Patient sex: M
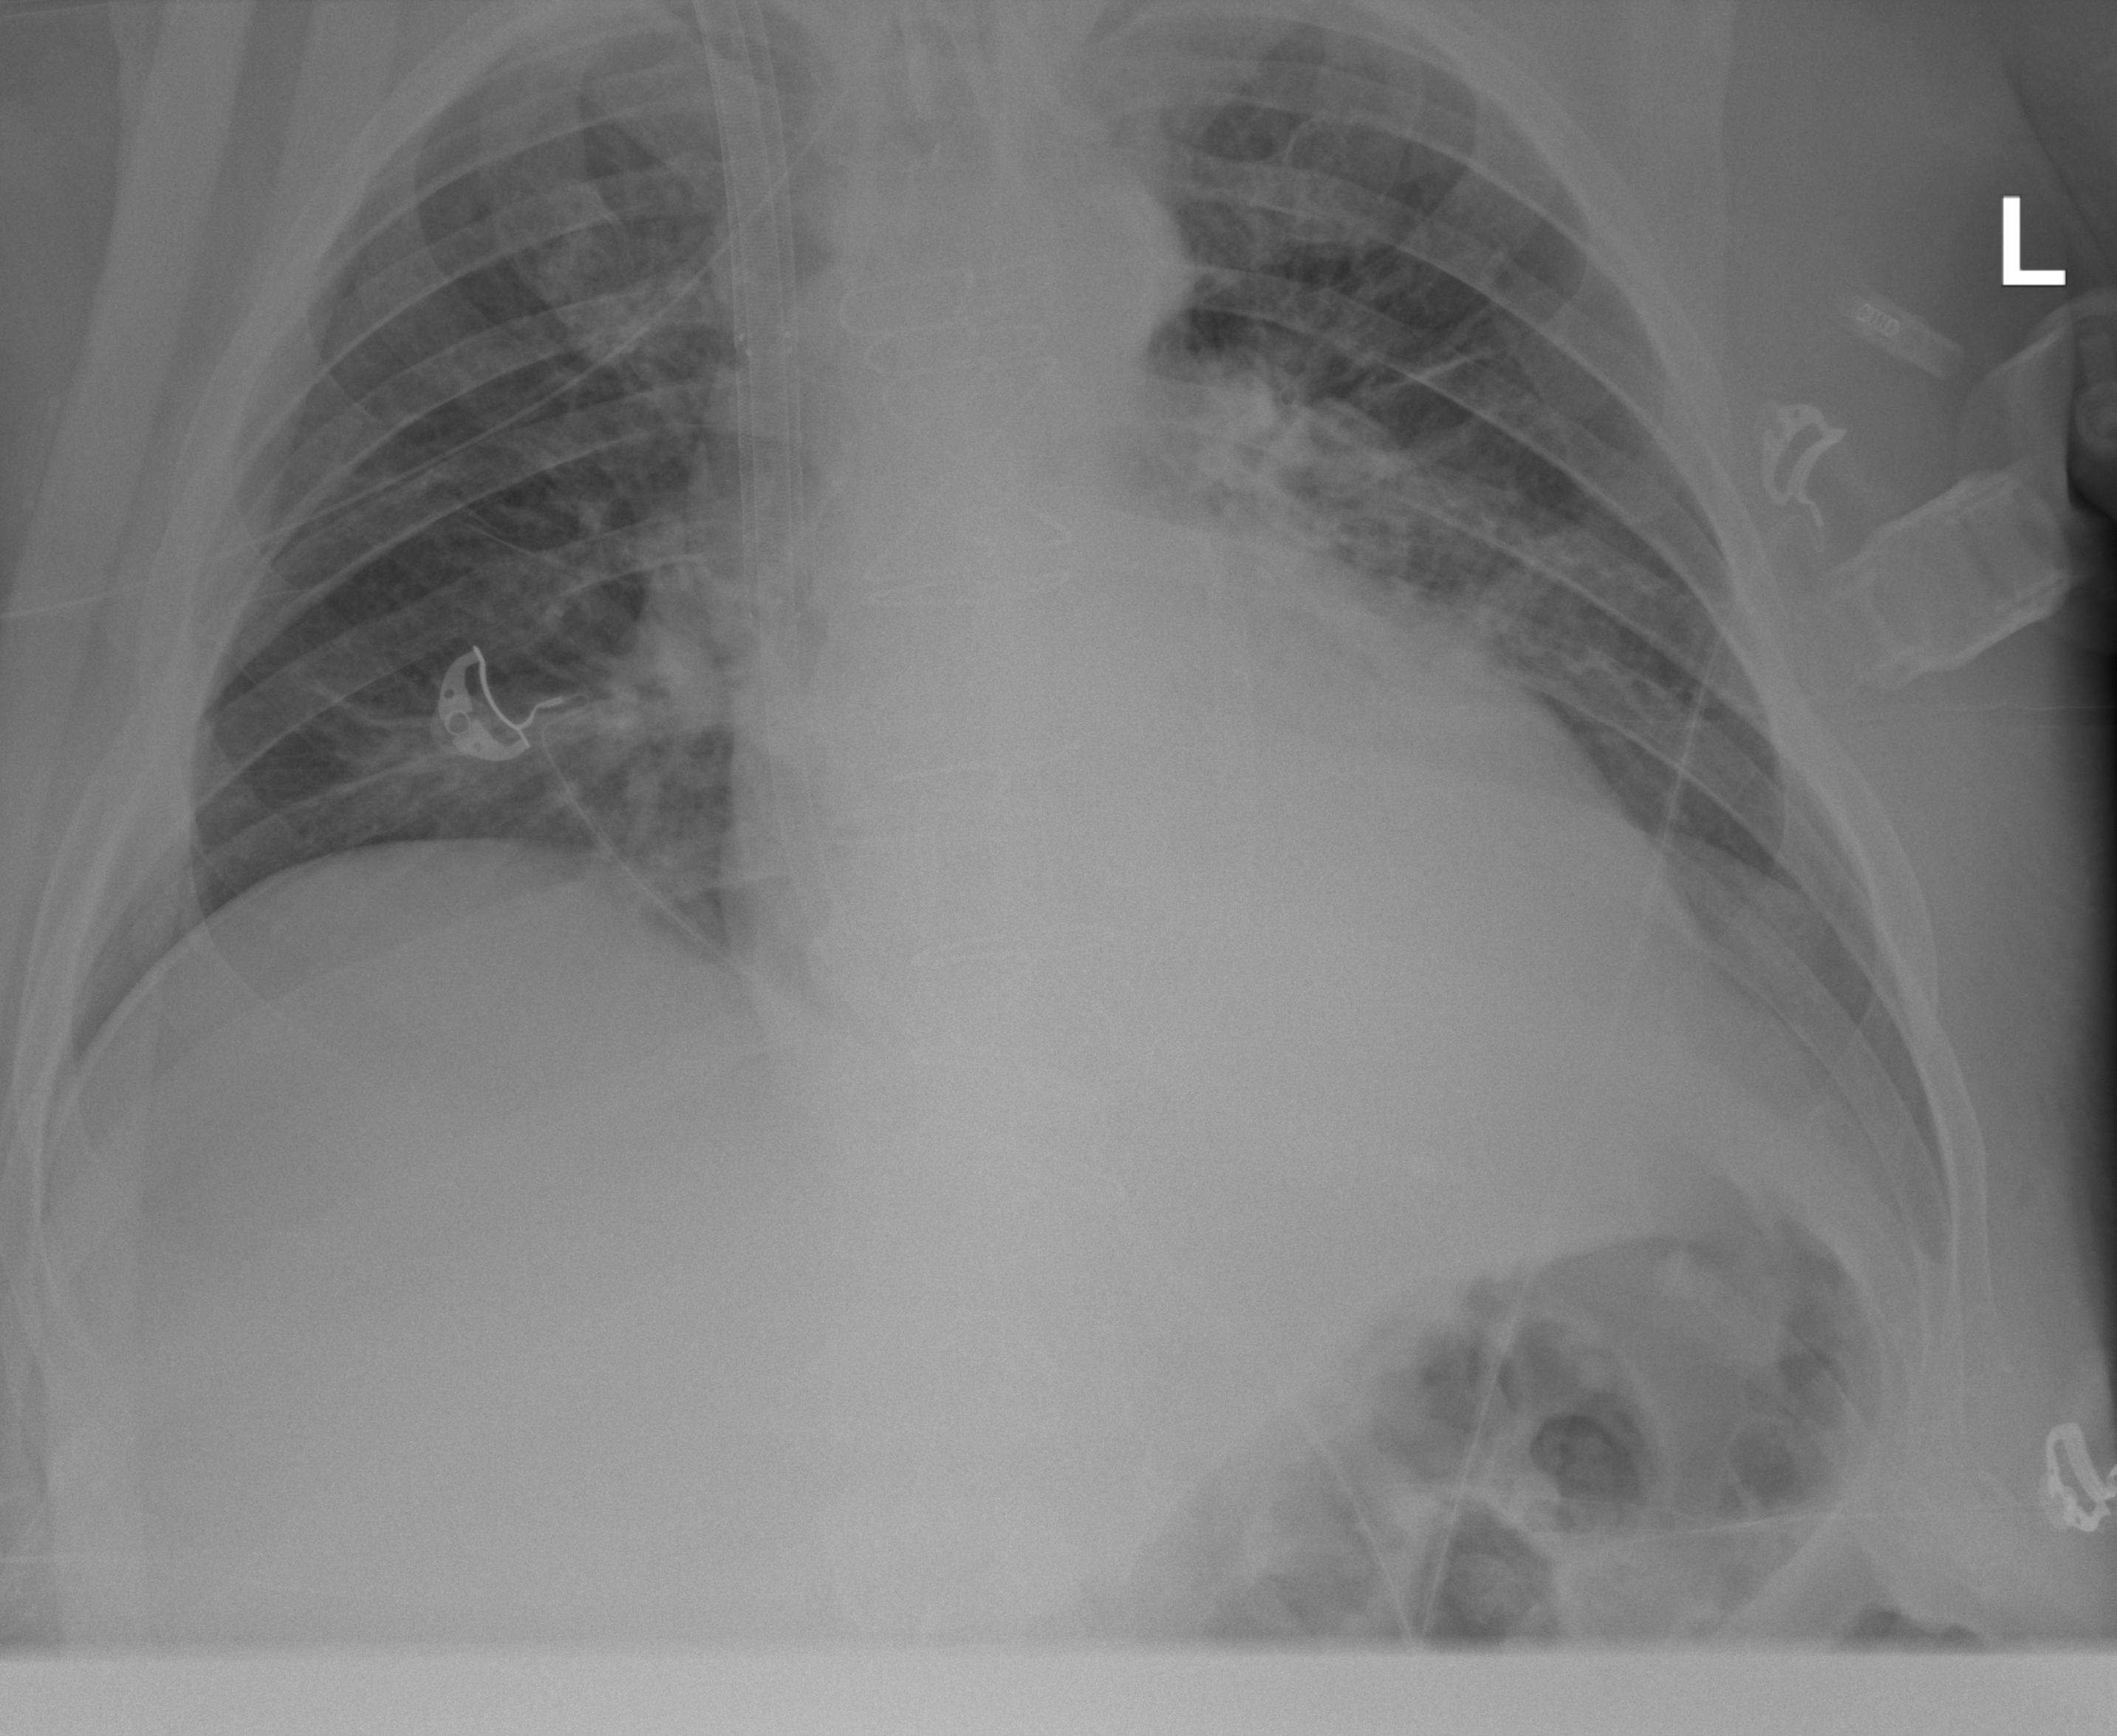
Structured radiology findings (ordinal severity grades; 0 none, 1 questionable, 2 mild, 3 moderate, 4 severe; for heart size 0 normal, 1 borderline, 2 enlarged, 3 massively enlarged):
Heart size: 2
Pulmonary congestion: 2
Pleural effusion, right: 0
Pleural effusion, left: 1
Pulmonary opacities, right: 2
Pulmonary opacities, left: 2
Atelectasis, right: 2
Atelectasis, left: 2